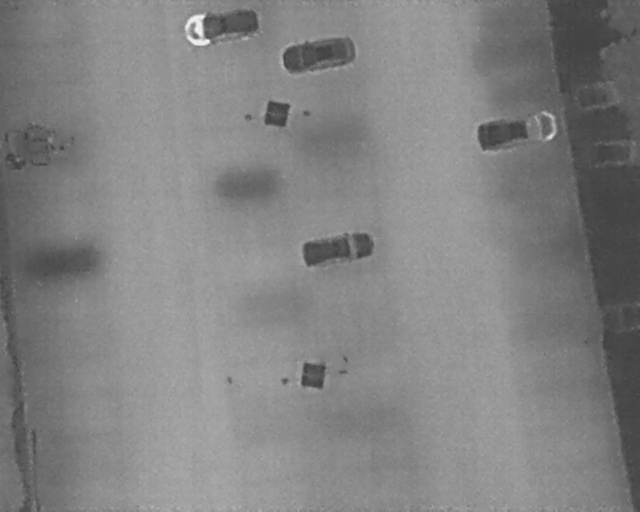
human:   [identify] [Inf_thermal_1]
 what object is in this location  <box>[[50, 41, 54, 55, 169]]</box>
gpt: <ref>1 medium car at the center</ref>

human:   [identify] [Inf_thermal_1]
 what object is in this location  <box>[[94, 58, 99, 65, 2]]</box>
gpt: <ref>1 medium car at the right</ref>